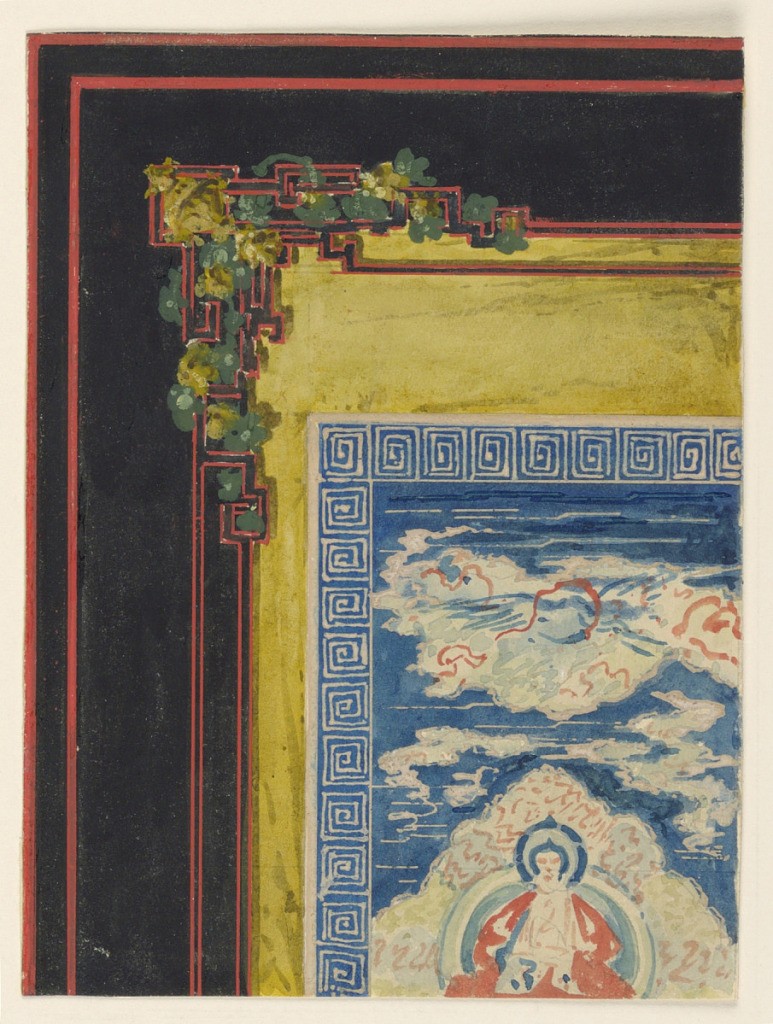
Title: Section of wall
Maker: Frederick Marschall
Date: ca. 1885
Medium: Brush and watercolor on heavy paper
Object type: Drawing
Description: Upper right section of wall panel, probably Japanese. Center, painting enclosed in fret border with wide outer borders in black, red and yellow.